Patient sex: F
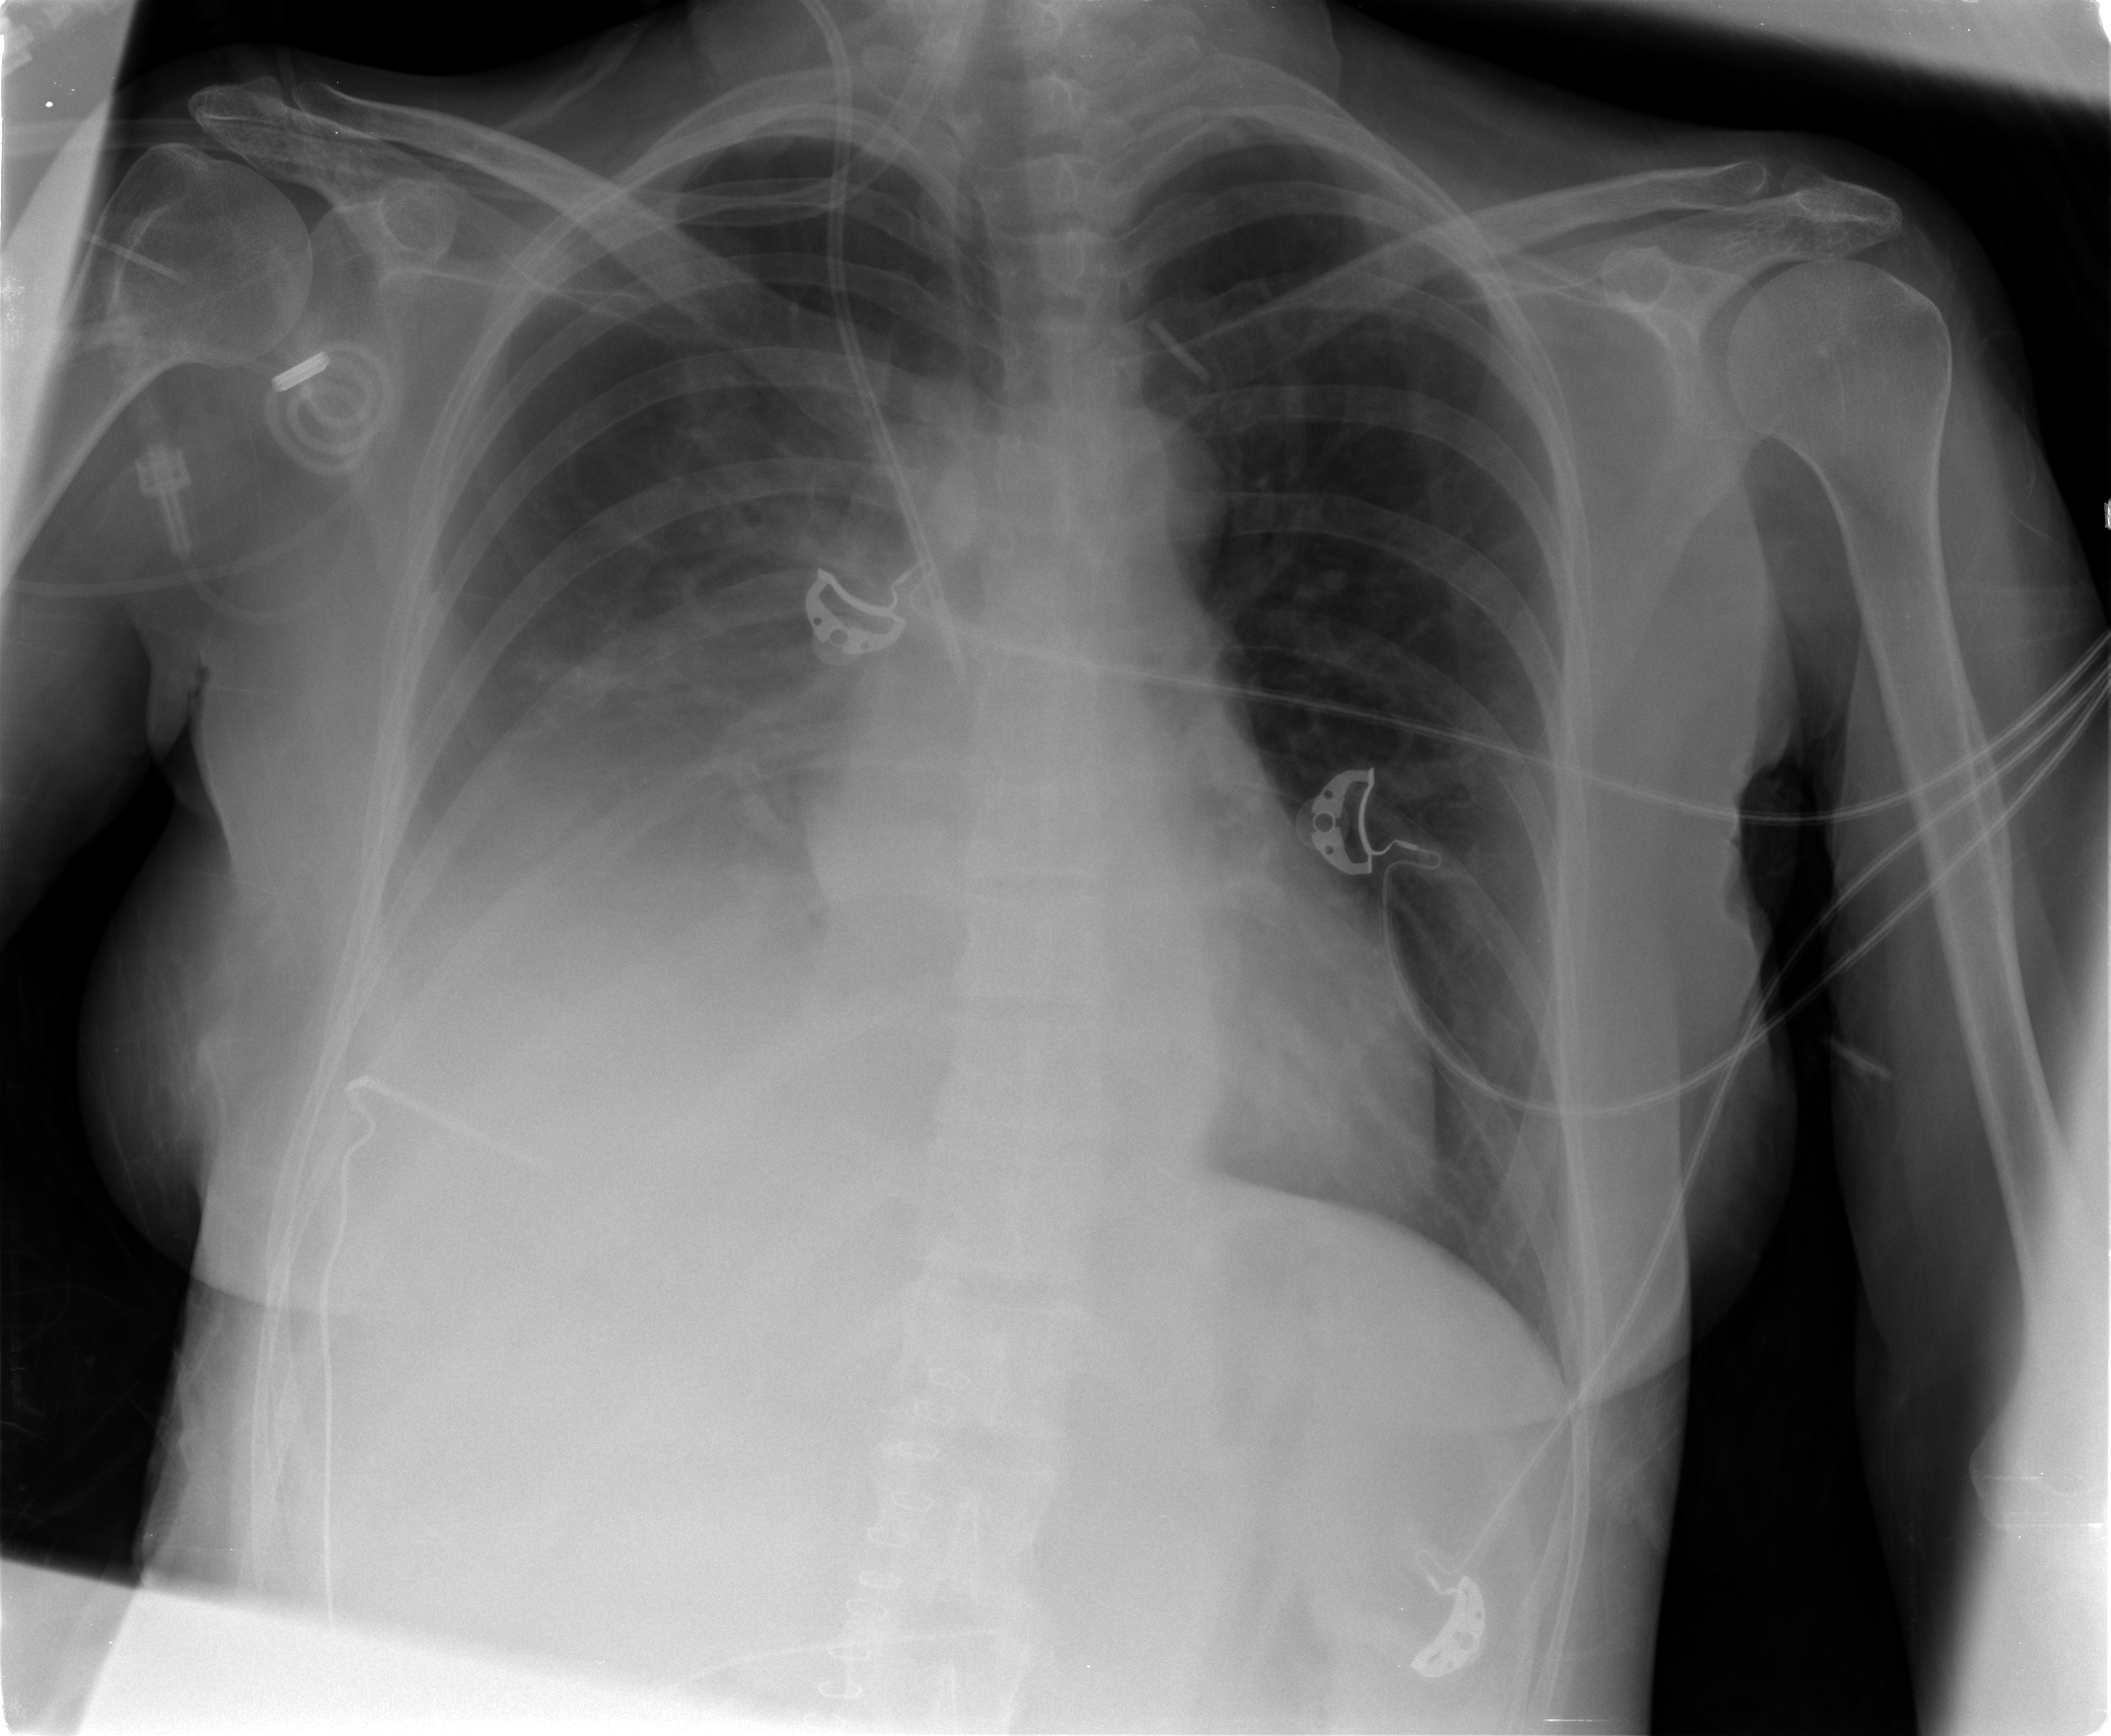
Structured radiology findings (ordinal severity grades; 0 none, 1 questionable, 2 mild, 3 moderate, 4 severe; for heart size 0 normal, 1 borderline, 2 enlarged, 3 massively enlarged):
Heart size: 0
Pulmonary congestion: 0
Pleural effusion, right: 3
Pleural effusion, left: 0
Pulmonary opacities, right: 1
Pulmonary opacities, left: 0
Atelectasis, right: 3
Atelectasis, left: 0